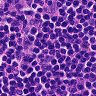
Metastatic tissue present: no